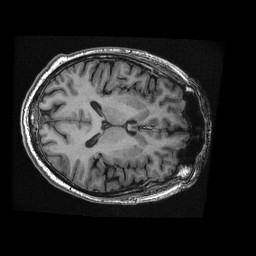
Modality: T1w
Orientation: axial
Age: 47
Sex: male
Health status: healthy
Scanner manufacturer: ge
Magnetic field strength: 3 T
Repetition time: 0.008624 s
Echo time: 0.00326 s